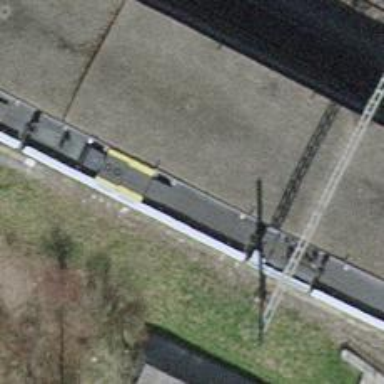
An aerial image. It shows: Stop position for public transport at railway stop.